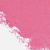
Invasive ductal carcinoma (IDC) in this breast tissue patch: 0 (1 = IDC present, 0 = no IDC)